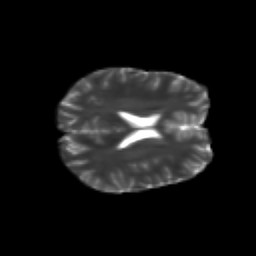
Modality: T2w
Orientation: axial
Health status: healthy
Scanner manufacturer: siemens
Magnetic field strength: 3 T
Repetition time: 10 s
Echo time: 0.092 s